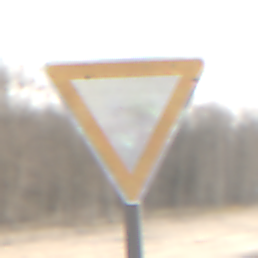
Verkehrszeichen: VorfahrtGewaehren
Umgebung: Outdoor, Nature
Tageszeit: MorningAfternoon
Wetter: PartlyCloudy
Licht: Natural
Jahreszeit: Winter
Kontrast: MediumContrast